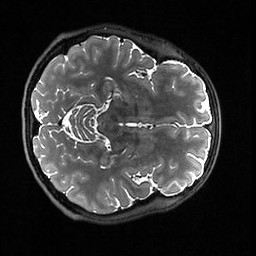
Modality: T2w
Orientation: axial
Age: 29
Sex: female
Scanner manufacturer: ge
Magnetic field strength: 3 T
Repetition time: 3.202 s
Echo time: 0.06589 s